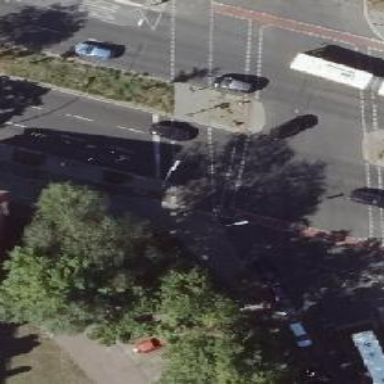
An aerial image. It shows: Crossing with traffic signals.